九年级 · 组合几何学
Rt $\triangle \mathrm{ABC}$ 中, $\angle C=90^{\circ}, \mathrm{AB}=5$, 内切圆半径为 1 , 则三角形的周长为 ( )
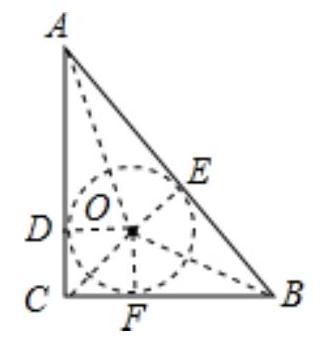
A. 15
B. 12
C. 13
D. 14
答案: B
解析: 【分析】根据切线的性质得出 $\angle 0 \mathrm{DC}=\angle \mathrm{FFC}=\angle \mathrm{ACB}=90^{\circ}$, 得出正方形 $\mathrm{ODCF}$, 求出 $\mathrm{CD}=\mathrm{CF}=1$, 根据切线长定理求出 $\mathrm{AD}+\mathrm{BF}=\mathrm{AE}+\mathrm{BE}=5$, 代入 $\mathrm{AC}+\mathrm{BC}+\mathrm{AB}$ 求出即可.

解：连接 $O \mathrm{~A} 、 O \mathrm{OB} 、 O C 、 O D 、 O E 、 O F ，$

$\because \odot 0$ 是 $\triangle A B C$ 的内切圆, 切点分别是 D、E、F,

$\therefore 0 \mathrm{D} \perp \mathrm{AC}, \quad 0 \mathrm{E} \perp \mathrm{AB}, \quad 0 \mathrm{~F} \perp \mathrm{BC}, \quad \mathrm{AD}=\mathrm{AE}, \quad \mathrm{BE}=\mathrm{BF}$,

$\therefore \angle 0 \mathrm{DC}=\angle \mathrm{OFC}=\angle \mathrm{ACB}=90^{\circ}$

$\because 0 \mathrm{D}=0 \mathrm{~F}$,

$\therefore$ 四边形 0 OCF 是正方形,

$\therefore \mathrm{CD}=0 \mathrm{D}=0 \mathrm{~F}=\mathrm{CF}=1$,

$\because \mathrm{AD}=\mathrm{AE}, \mathrm{BF}=\mathrm{BE}$,

$\because \mathrm{AE}+\mathrm{BE}=\mathrm{AB}=5$,

$\therefore A D+B F=5$,

$\therefore \triangle A B C$ 的周长是: $A C+B C+A B=A D+C D+C F+B F+A B=5+1+1+5=12$.

故选 B.